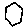
Label: hexagon